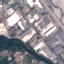
Land use / land cover class: Industrial